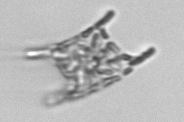
Label: Eucampia